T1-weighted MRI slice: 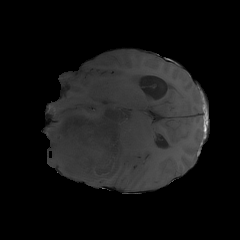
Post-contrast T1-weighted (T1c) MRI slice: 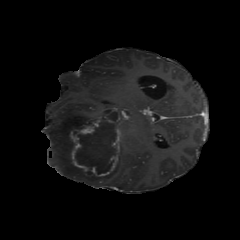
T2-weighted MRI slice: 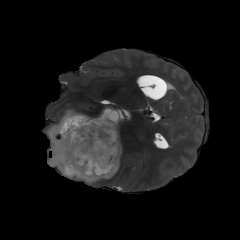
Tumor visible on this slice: yes